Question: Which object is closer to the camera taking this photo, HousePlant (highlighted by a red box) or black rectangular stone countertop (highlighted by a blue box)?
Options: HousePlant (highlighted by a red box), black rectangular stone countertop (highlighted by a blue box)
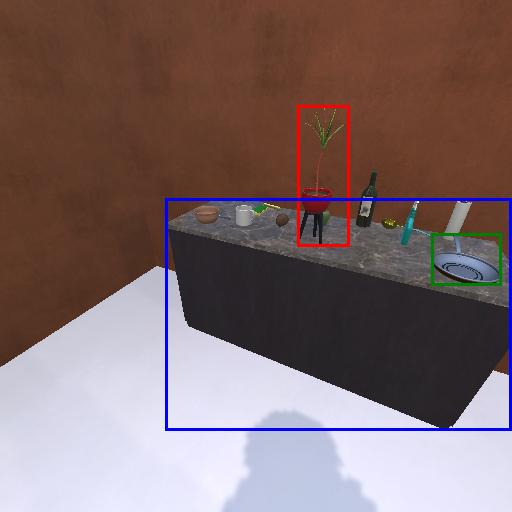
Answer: HousePlant (highlighted by a red box)